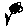
Label: flower